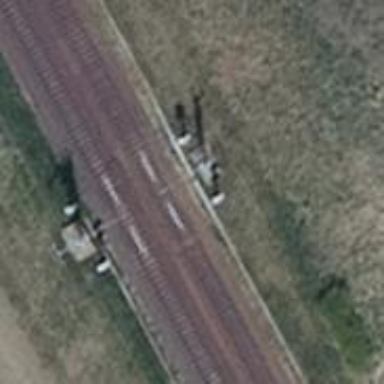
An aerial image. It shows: Railway signal.